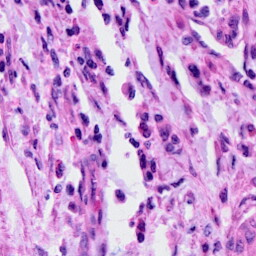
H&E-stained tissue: Cervix